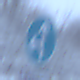
Verkehrszeichen: VorgeschriebeneFahrtrichtungGeradeausOderLinks
Zusatzzeichen unten: BesondereFahrzeugeUndTransportgueter11
Umgebung: Outdoor, Nature
Tageszeit: Midday
Wetter: Overcast
Licht: Natural
Jahreszeit: Winter
Kontrast: LowContrast